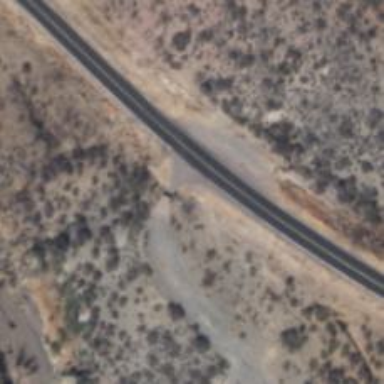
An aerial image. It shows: Abandoned road.